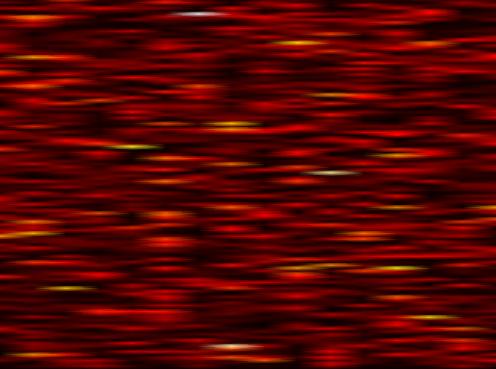
Label: WOLA